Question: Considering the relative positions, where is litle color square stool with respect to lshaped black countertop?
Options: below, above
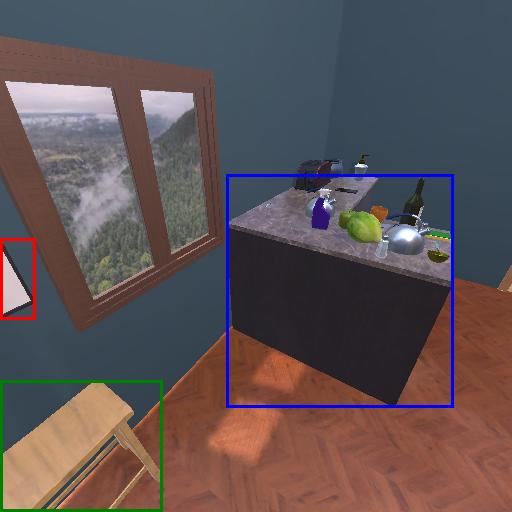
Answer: below